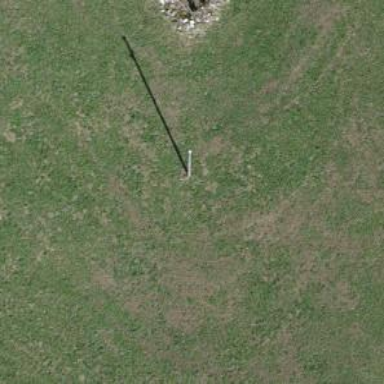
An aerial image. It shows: Power line is depicted.